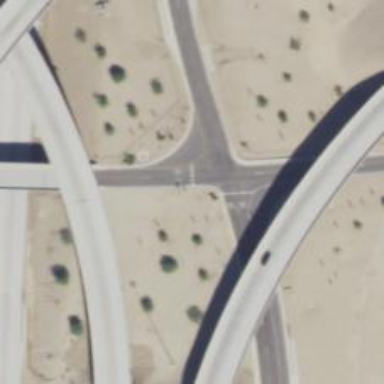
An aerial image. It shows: Solid stop line on the road.